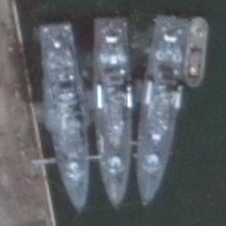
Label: combat